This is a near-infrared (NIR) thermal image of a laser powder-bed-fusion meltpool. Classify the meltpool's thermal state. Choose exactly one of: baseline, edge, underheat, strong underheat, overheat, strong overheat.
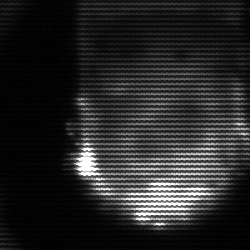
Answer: baseline